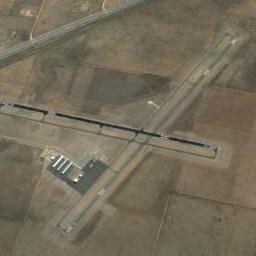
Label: airport